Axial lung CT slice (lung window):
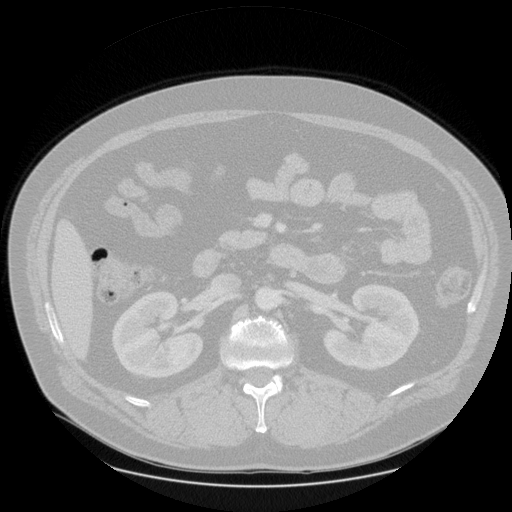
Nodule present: no